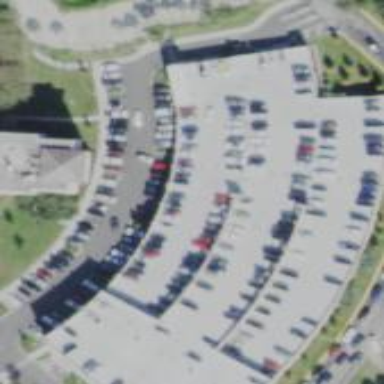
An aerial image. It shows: Multi-storey parking building.